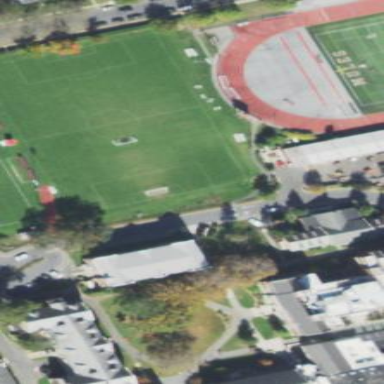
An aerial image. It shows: Soccer pitch designated for leisure and sports activities.